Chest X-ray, PA view. Patient: 12 years old, sex M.
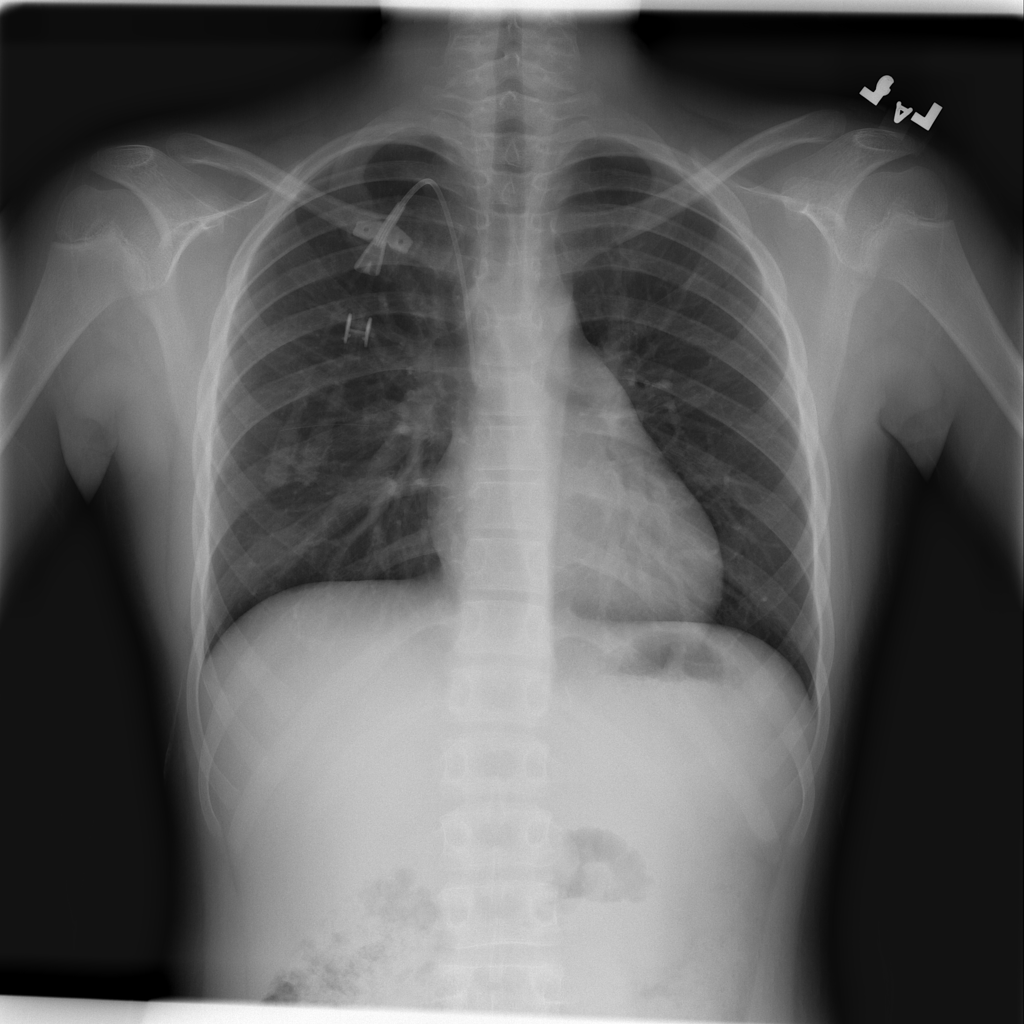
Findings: No Finding